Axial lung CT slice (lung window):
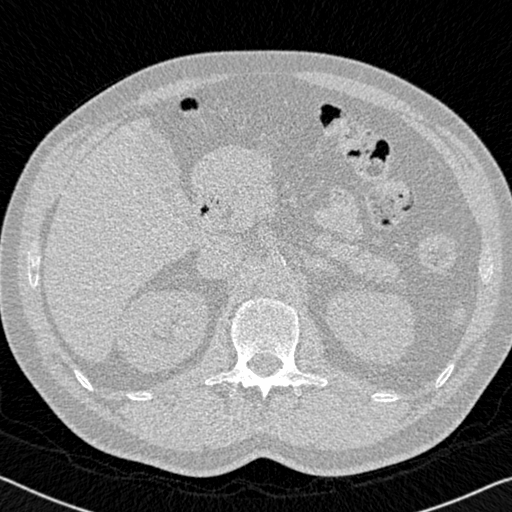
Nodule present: no